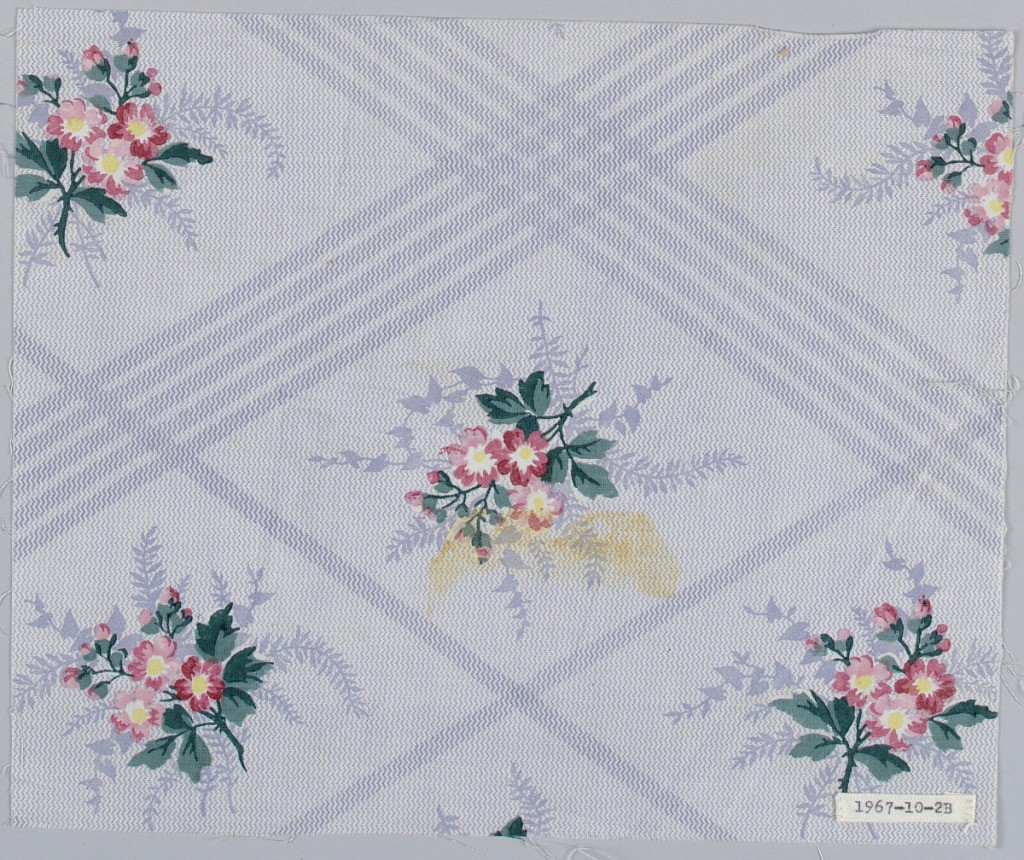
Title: Textile
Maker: Schwartz-Huguenin
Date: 1851–63
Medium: cotton Technique: printed by engraved roller and/or block printed on plain weave; glazed
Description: Three pieces, same design, different colors. A) Ground printed, probably by "molette," in two shades of grey in minute zig-zags; darker shade forming trellis pattern. Small flower clusters in rose with green foliage and shadowy grey foliage, printed within trellis, probably by block. B) Same design but ground slightly blue-grey. C) Same design but ground in yellow. Glazed.